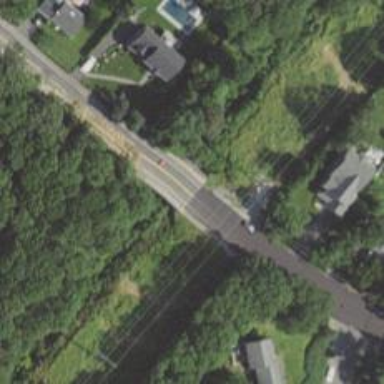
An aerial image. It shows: Tertiary road with asphalt surface running over bridge surrounded by residential areas.